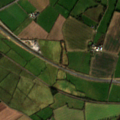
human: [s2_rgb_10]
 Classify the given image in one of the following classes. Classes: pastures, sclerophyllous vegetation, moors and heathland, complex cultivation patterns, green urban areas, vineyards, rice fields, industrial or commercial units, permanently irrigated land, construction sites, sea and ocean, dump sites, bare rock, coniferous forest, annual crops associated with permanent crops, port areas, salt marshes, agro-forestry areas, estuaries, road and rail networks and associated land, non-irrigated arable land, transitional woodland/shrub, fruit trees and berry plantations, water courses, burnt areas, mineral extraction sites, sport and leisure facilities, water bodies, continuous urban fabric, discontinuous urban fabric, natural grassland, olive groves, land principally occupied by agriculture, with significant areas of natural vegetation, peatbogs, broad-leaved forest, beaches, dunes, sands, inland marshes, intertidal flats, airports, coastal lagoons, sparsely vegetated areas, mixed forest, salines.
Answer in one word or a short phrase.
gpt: non-irrigated arable land, pastures